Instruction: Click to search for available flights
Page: home
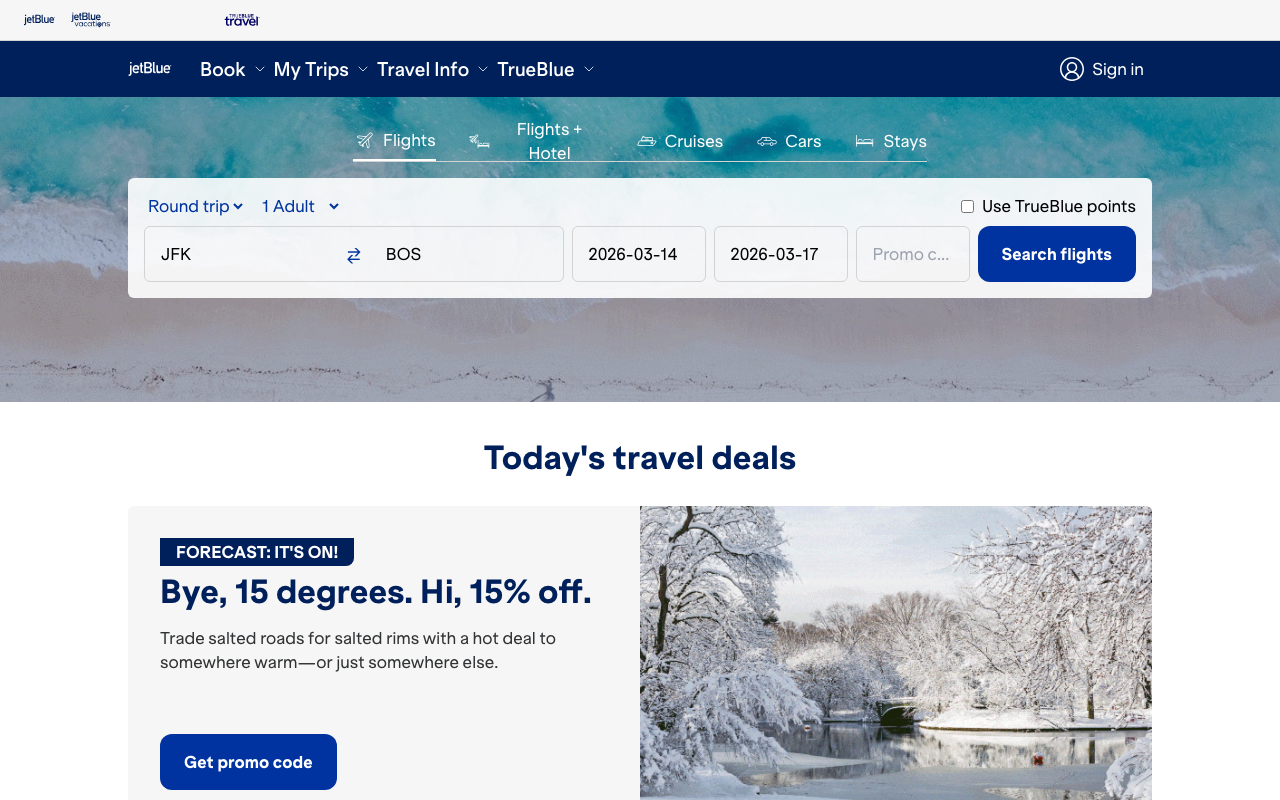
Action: click